Interaction volume radius: 5 \u00c5
Interaction volume height: 30 \u00c5
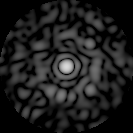
Disorder parameter: 0.8624